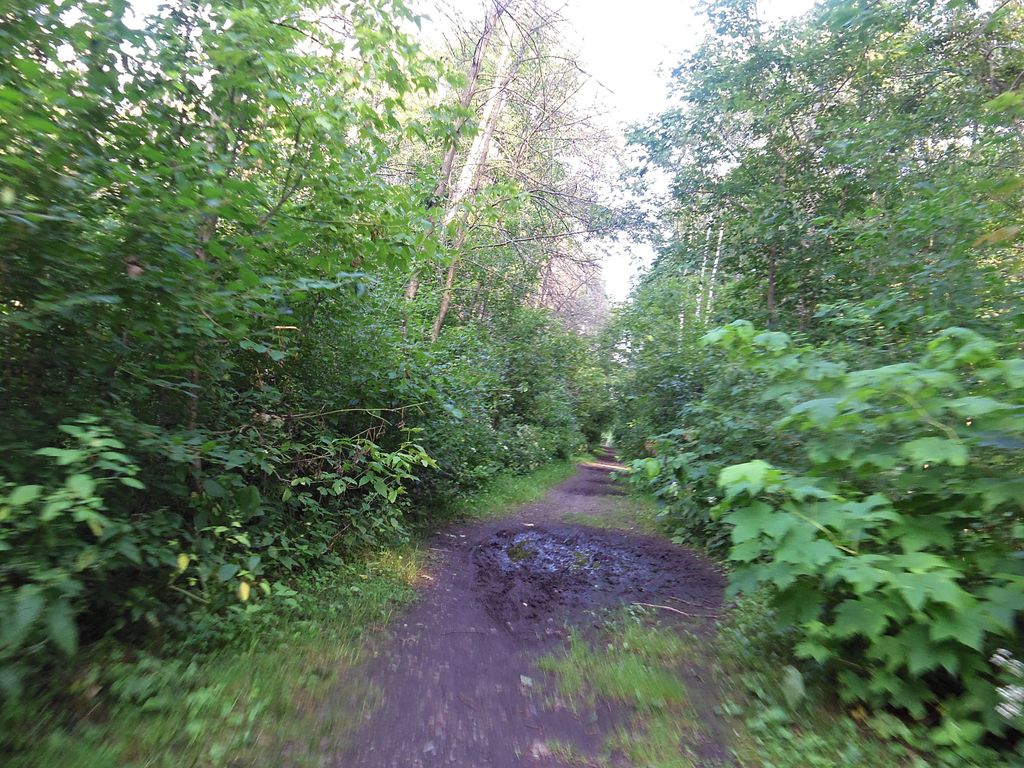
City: ottawa-gatineau